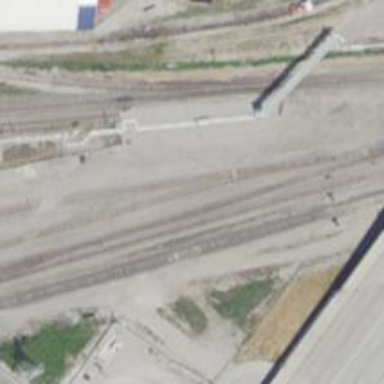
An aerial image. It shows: Railway yard in service.